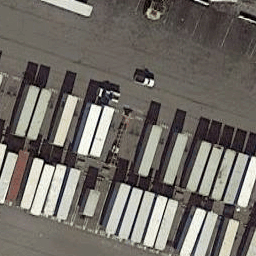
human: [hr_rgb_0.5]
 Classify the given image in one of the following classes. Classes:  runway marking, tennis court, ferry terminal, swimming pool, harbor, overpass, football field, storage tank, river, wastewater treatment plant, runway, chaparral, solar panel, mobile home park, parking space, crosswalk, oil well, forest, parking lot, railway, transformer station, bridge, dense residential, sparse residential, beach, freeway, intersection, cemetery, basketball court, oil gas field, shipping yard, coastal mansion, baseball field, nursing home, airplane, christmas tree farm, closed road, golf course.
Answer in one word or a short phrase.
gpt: shipping yard